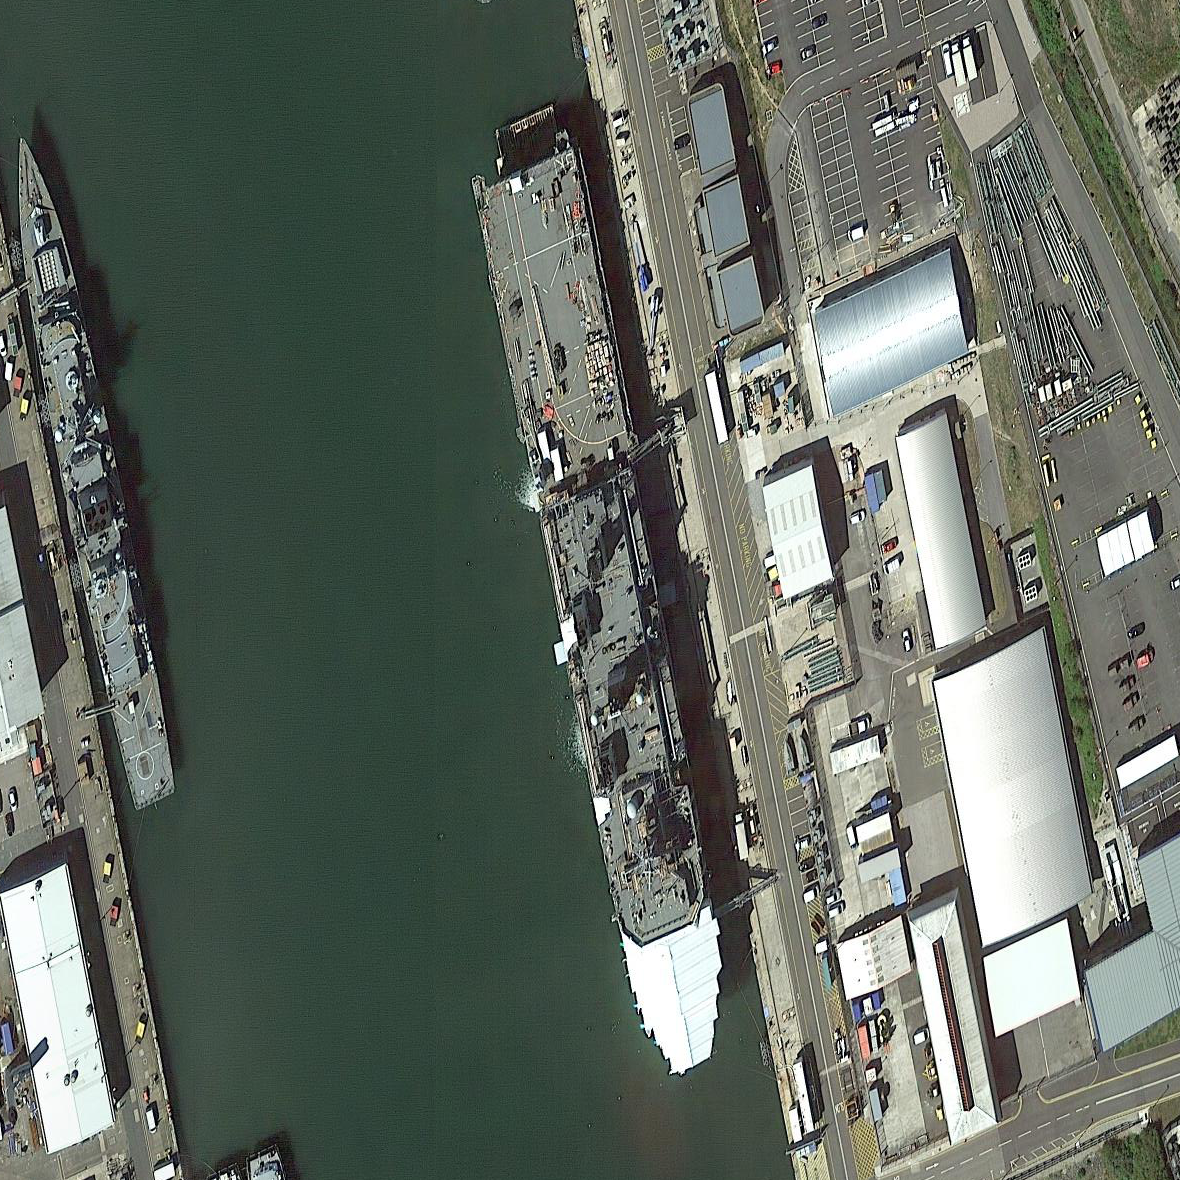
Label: assault